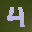
Label: 4